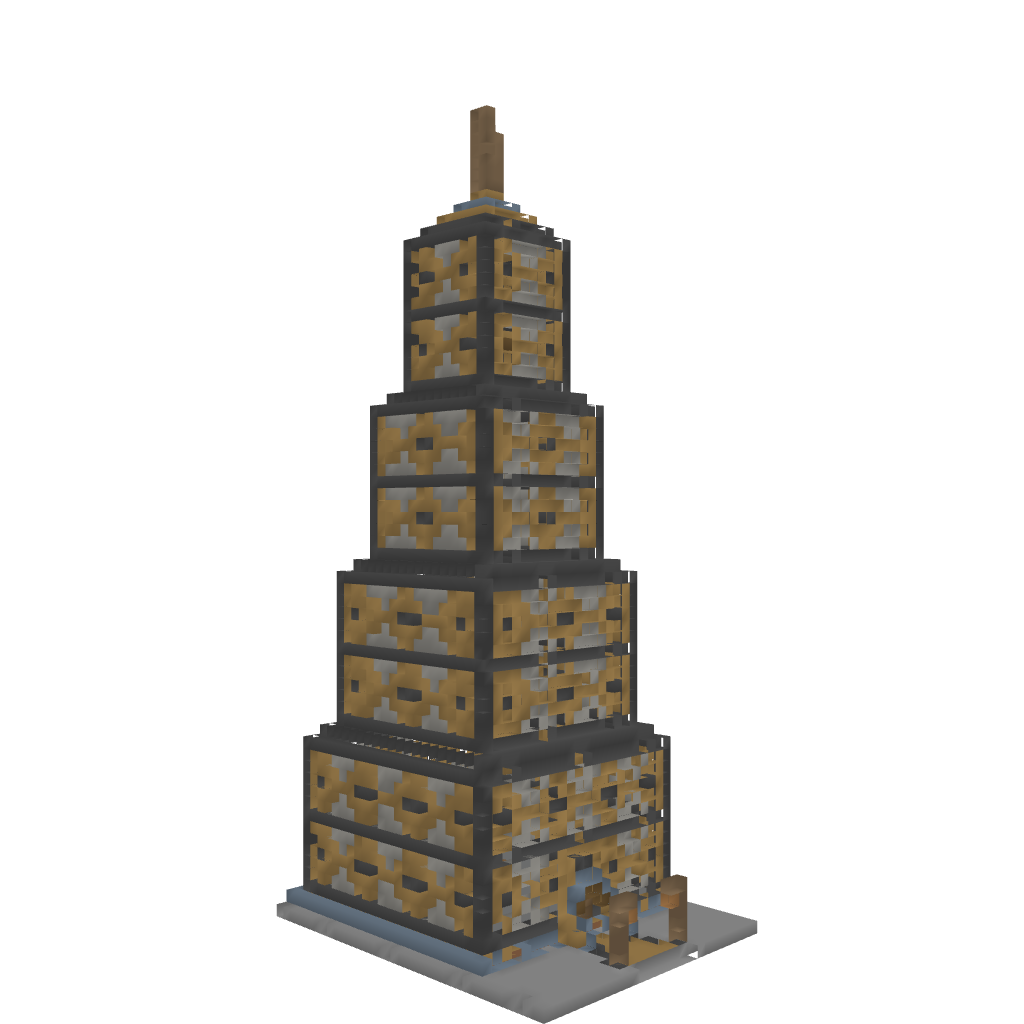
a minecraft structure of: Clock Tower